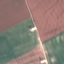
Label: AnnualCrop